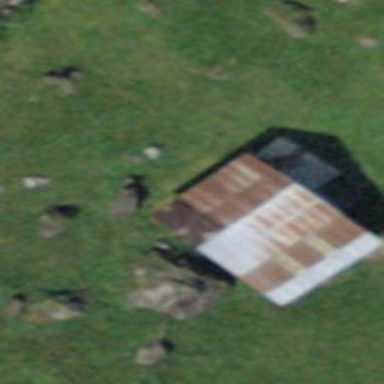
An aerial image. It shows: Rural barn.